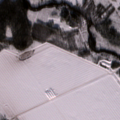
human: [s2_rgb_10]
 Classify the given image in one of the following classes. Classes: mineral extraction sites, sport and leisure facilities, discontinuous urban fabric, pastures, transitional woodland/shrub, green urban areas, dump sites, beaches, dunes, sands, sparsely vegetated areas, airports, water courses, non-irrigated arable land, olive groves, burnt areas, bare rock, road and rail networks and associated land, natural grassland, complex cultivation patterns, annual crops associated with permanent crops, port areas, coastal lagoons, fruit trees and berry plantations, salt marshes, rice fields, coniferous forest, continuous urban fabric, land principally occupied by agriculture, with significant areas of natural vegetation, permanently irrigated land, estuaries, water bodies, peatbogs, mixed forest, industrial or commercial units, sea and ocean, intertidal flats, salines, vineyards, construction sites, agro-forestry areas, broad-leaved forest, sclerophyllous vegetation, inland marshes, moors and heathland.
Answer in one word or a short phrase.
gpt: land principally occupied by agriculture, with significant areas of natural vegetation, coniferous forest, mixed forest, transitional woodland/shrub, peatbogs